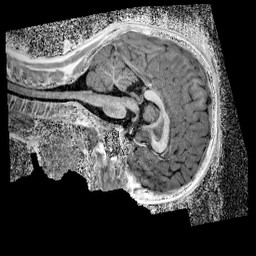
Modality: UNIT1_denoised
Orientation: sagittal
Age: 9
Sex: male
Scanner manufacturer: siemens
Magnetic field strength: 3 T
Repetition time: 4 s
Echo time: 0.00299 s